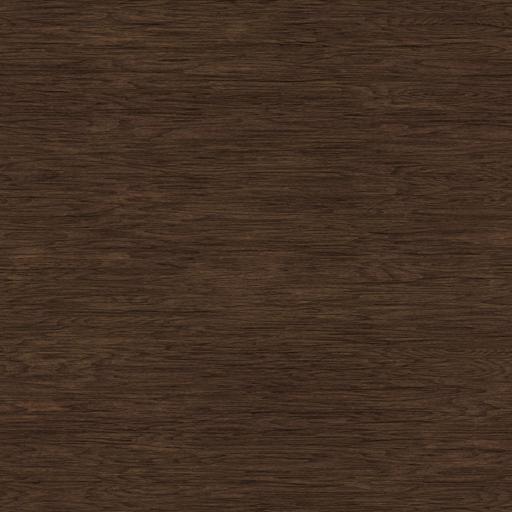
Tags: wood